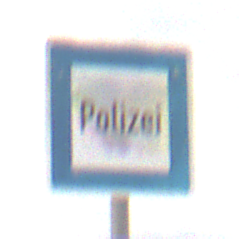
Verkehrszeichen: Polizei
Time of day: MorningAfternoon
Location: Outdoor (Nature)
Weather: Overcast
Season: NotSpecified
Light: Natural